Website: lowes
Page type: customer-info-address
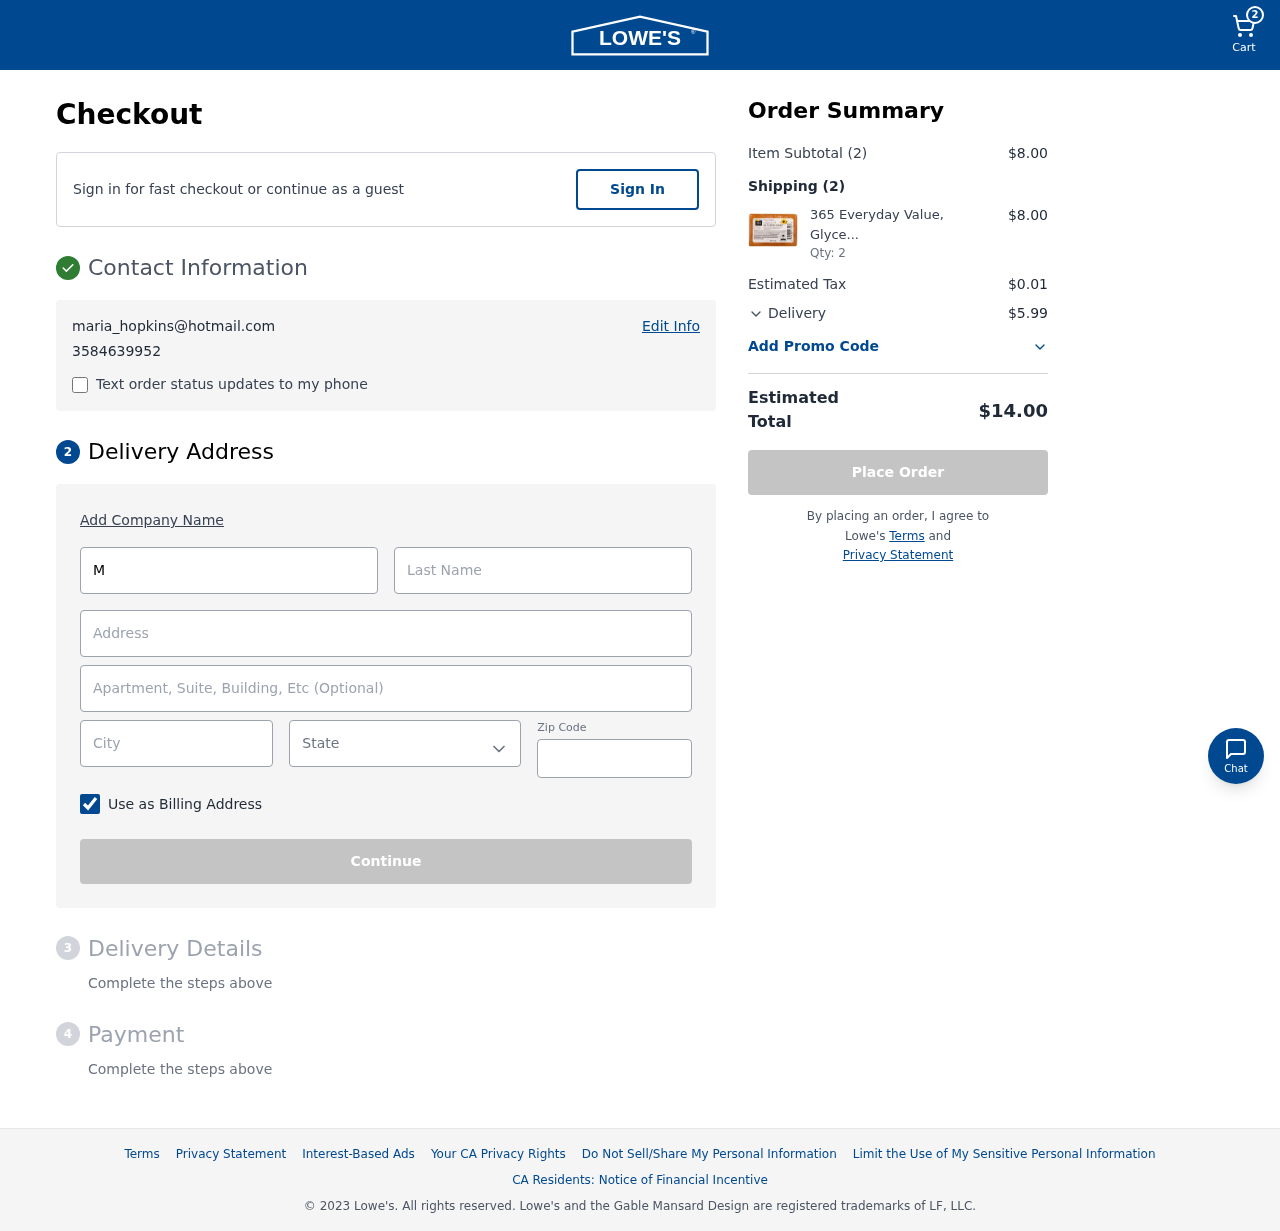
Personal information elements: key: PII_CITY
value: Lake Joshuafurt
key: PII_EMAIL
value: maria_hopkins@hotmail.com
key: PII_FIRSTNAME
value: Maria
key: PII_LASTNAME
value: Hopkins
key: PII_PHONE
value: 3584639952
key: PII_POSTCODE
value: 41002
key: PII_STATE
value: Arizona
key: PII_STREET
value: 8230 Sarah Fork Suite 815
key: PII_STREET2
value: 54805 Jimenez Courts Suite 242
Product elements: key: PRODUCT1_NAME
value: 365 Everyday Value, Glycerin Soap, Vitamin E, 4 oz
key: PRODUCT1_QUANTITY
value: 2
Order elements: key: ORDER_NUM_ITEMS
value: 2
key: ORDER_SUBTOTAL
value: $8.00
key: ORDER_NUM_ITEMS2
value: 2
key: ORDER_SUBTOTAL2
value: $8.00
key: ORDER_TAX
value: $0.01
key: ORDER_SHIPPING_COST
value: $5.99
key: ORDER_TOTAL
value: $14.00